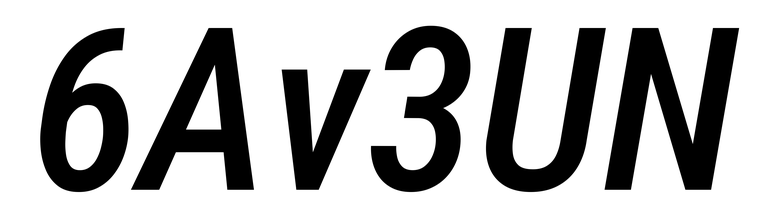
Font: Roboto-Italic_Condensed_Medium_Italic